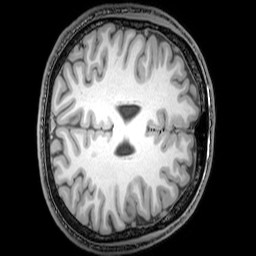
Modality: T1w
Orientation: axial
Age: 21
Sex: male
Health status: healthy
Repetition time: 0.081 s
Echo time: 0.037 s